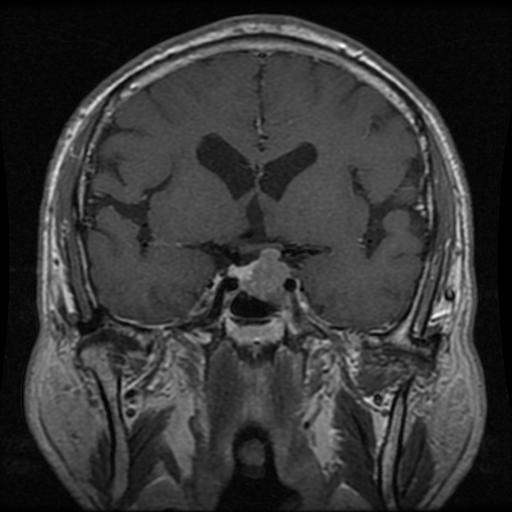
Label: pituitary